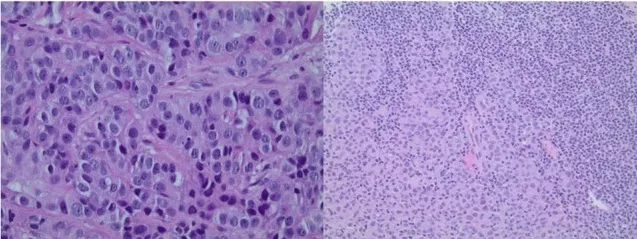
Left panel: Core biopsy section from the left-breast mass shows invasive ductal carcinoma (x400 magnification). Right panel: Core biopsy section from the left infraclavicular lymph node shows metastatic breast carcinoma cells in the lymphoid tissue (x200 magnification).
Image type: pathology (h&e)